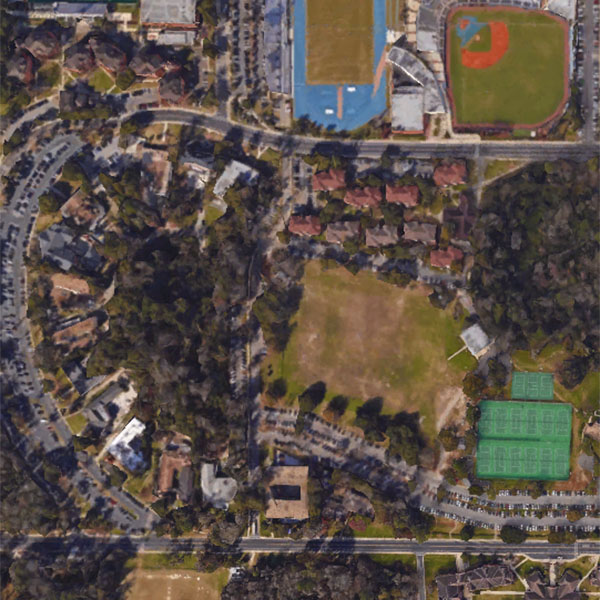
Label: School